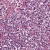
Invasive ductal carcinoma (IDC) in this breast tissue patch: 1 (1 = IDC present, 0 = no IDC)